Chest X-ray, PA view. Patient: 31 years old, sex M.
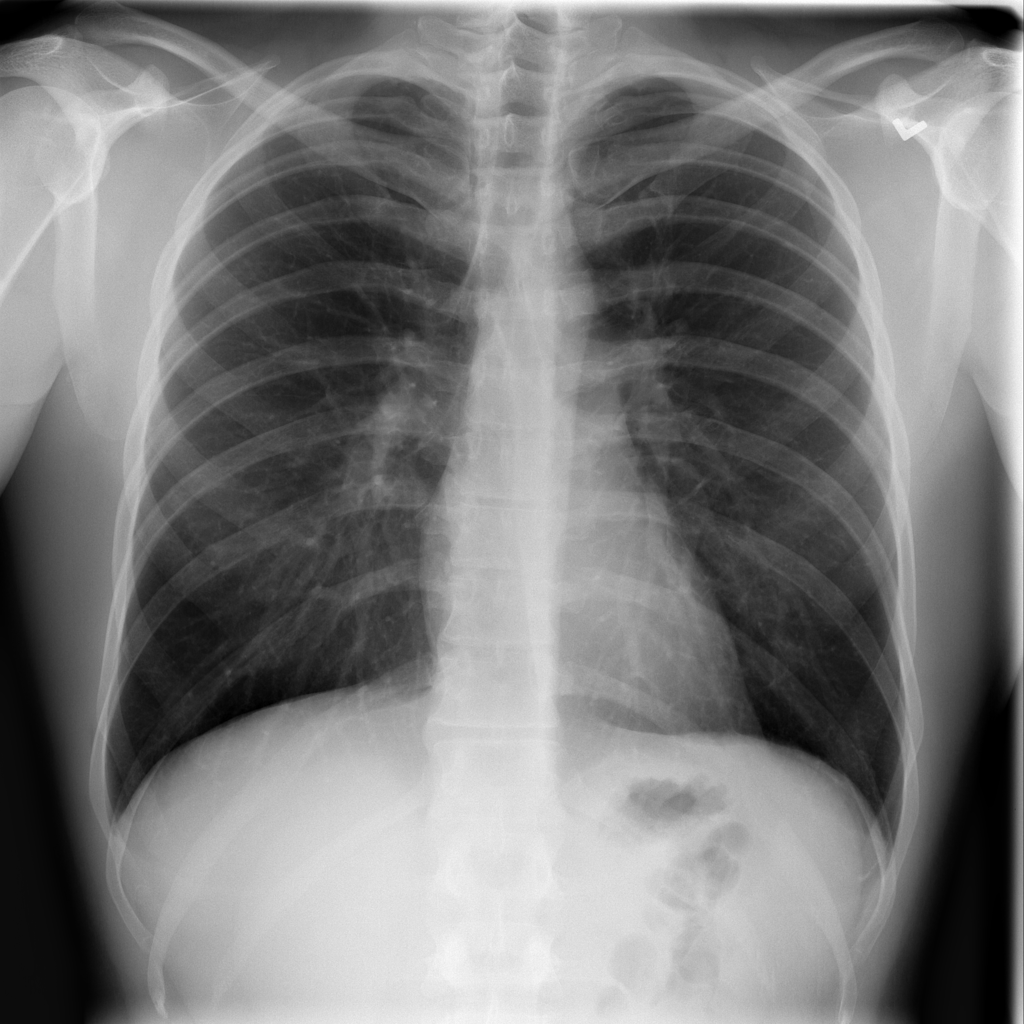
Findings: No Finding